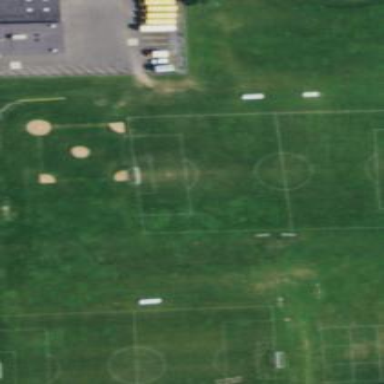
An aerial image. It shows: Baseball pitch for leisure land.